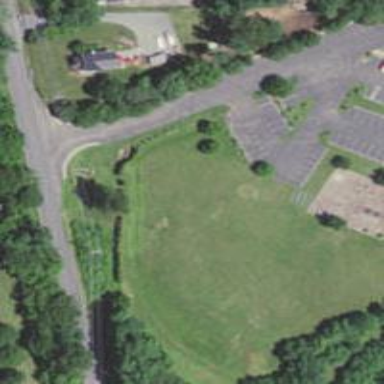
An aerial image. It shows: Recreation ground with grass surface.